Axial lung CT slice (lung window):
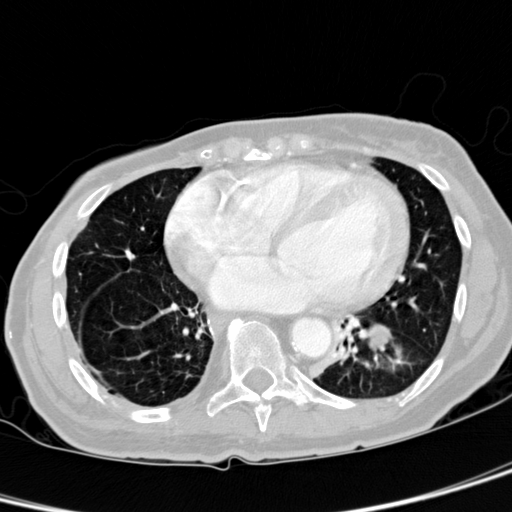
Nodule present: yes
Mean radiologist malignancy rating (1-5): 3.75